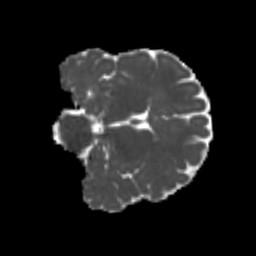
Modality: MD
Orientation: coronal
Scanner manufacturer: siemens
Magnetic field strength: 3 T
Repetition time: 4 s
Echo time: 0.0594 s